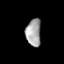
Tissue: prostate
Cell type: T cells
Senescence score: 0.3251
Nuclear area (px): 403
Mean DAPI intensity: 163.434